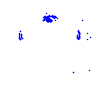
Particle: kaon